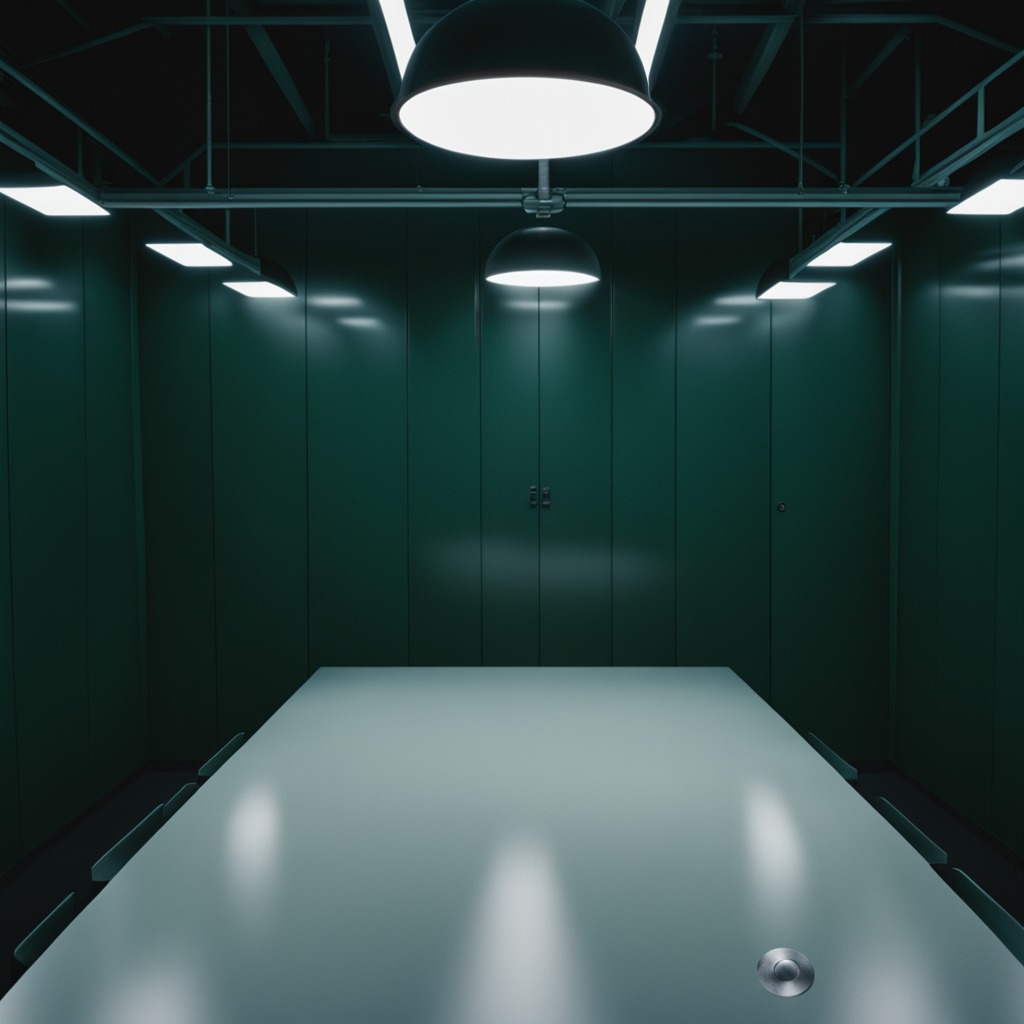
A metal nut is lying on the clean empty table in a railway signal maintenance room lit by harsh overhead fluorescents.